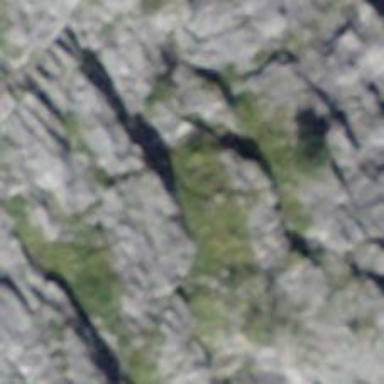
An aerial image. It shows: Natural cliff.